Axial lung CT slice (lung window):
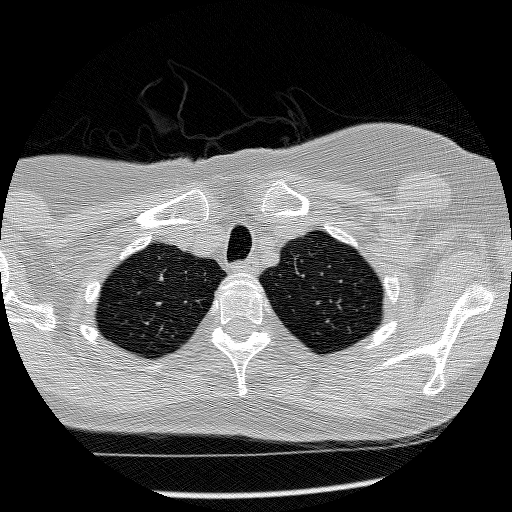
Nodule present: no